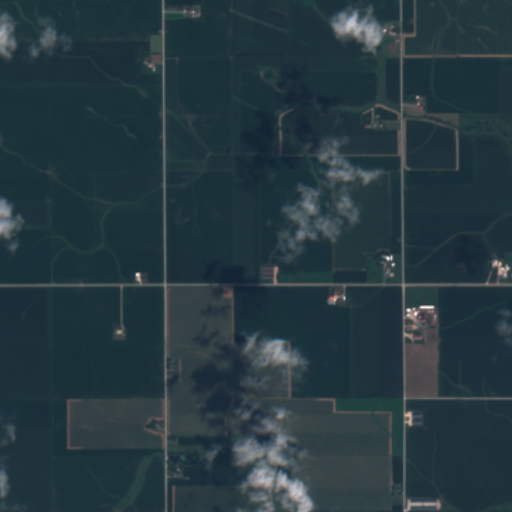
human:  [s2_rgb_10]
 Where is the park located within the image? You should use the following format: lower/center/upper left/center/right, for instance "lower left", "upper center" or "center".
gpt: The park is located in the lower left of the image.
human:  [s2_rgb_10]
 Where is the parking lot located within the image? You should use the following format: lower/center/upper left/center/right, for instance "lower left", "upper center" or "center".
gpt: There is no parking lot in the image.